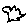
Label: bird